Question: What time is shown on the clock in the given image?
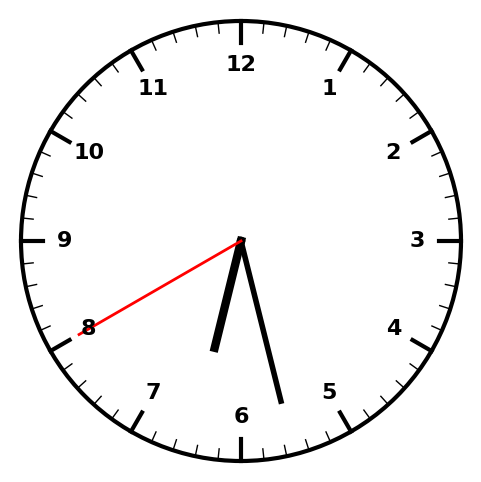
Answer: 06:27:40